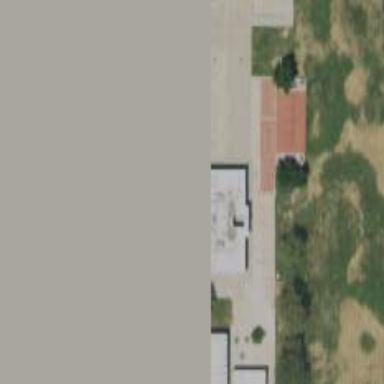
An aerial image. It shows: School.